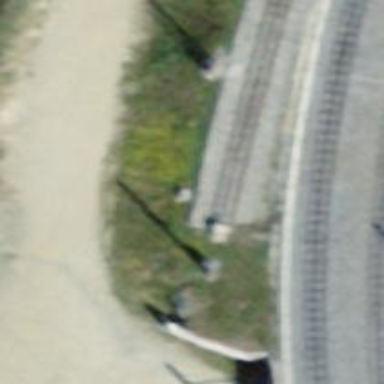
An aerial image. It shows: Railway buffer stop.